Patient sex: M
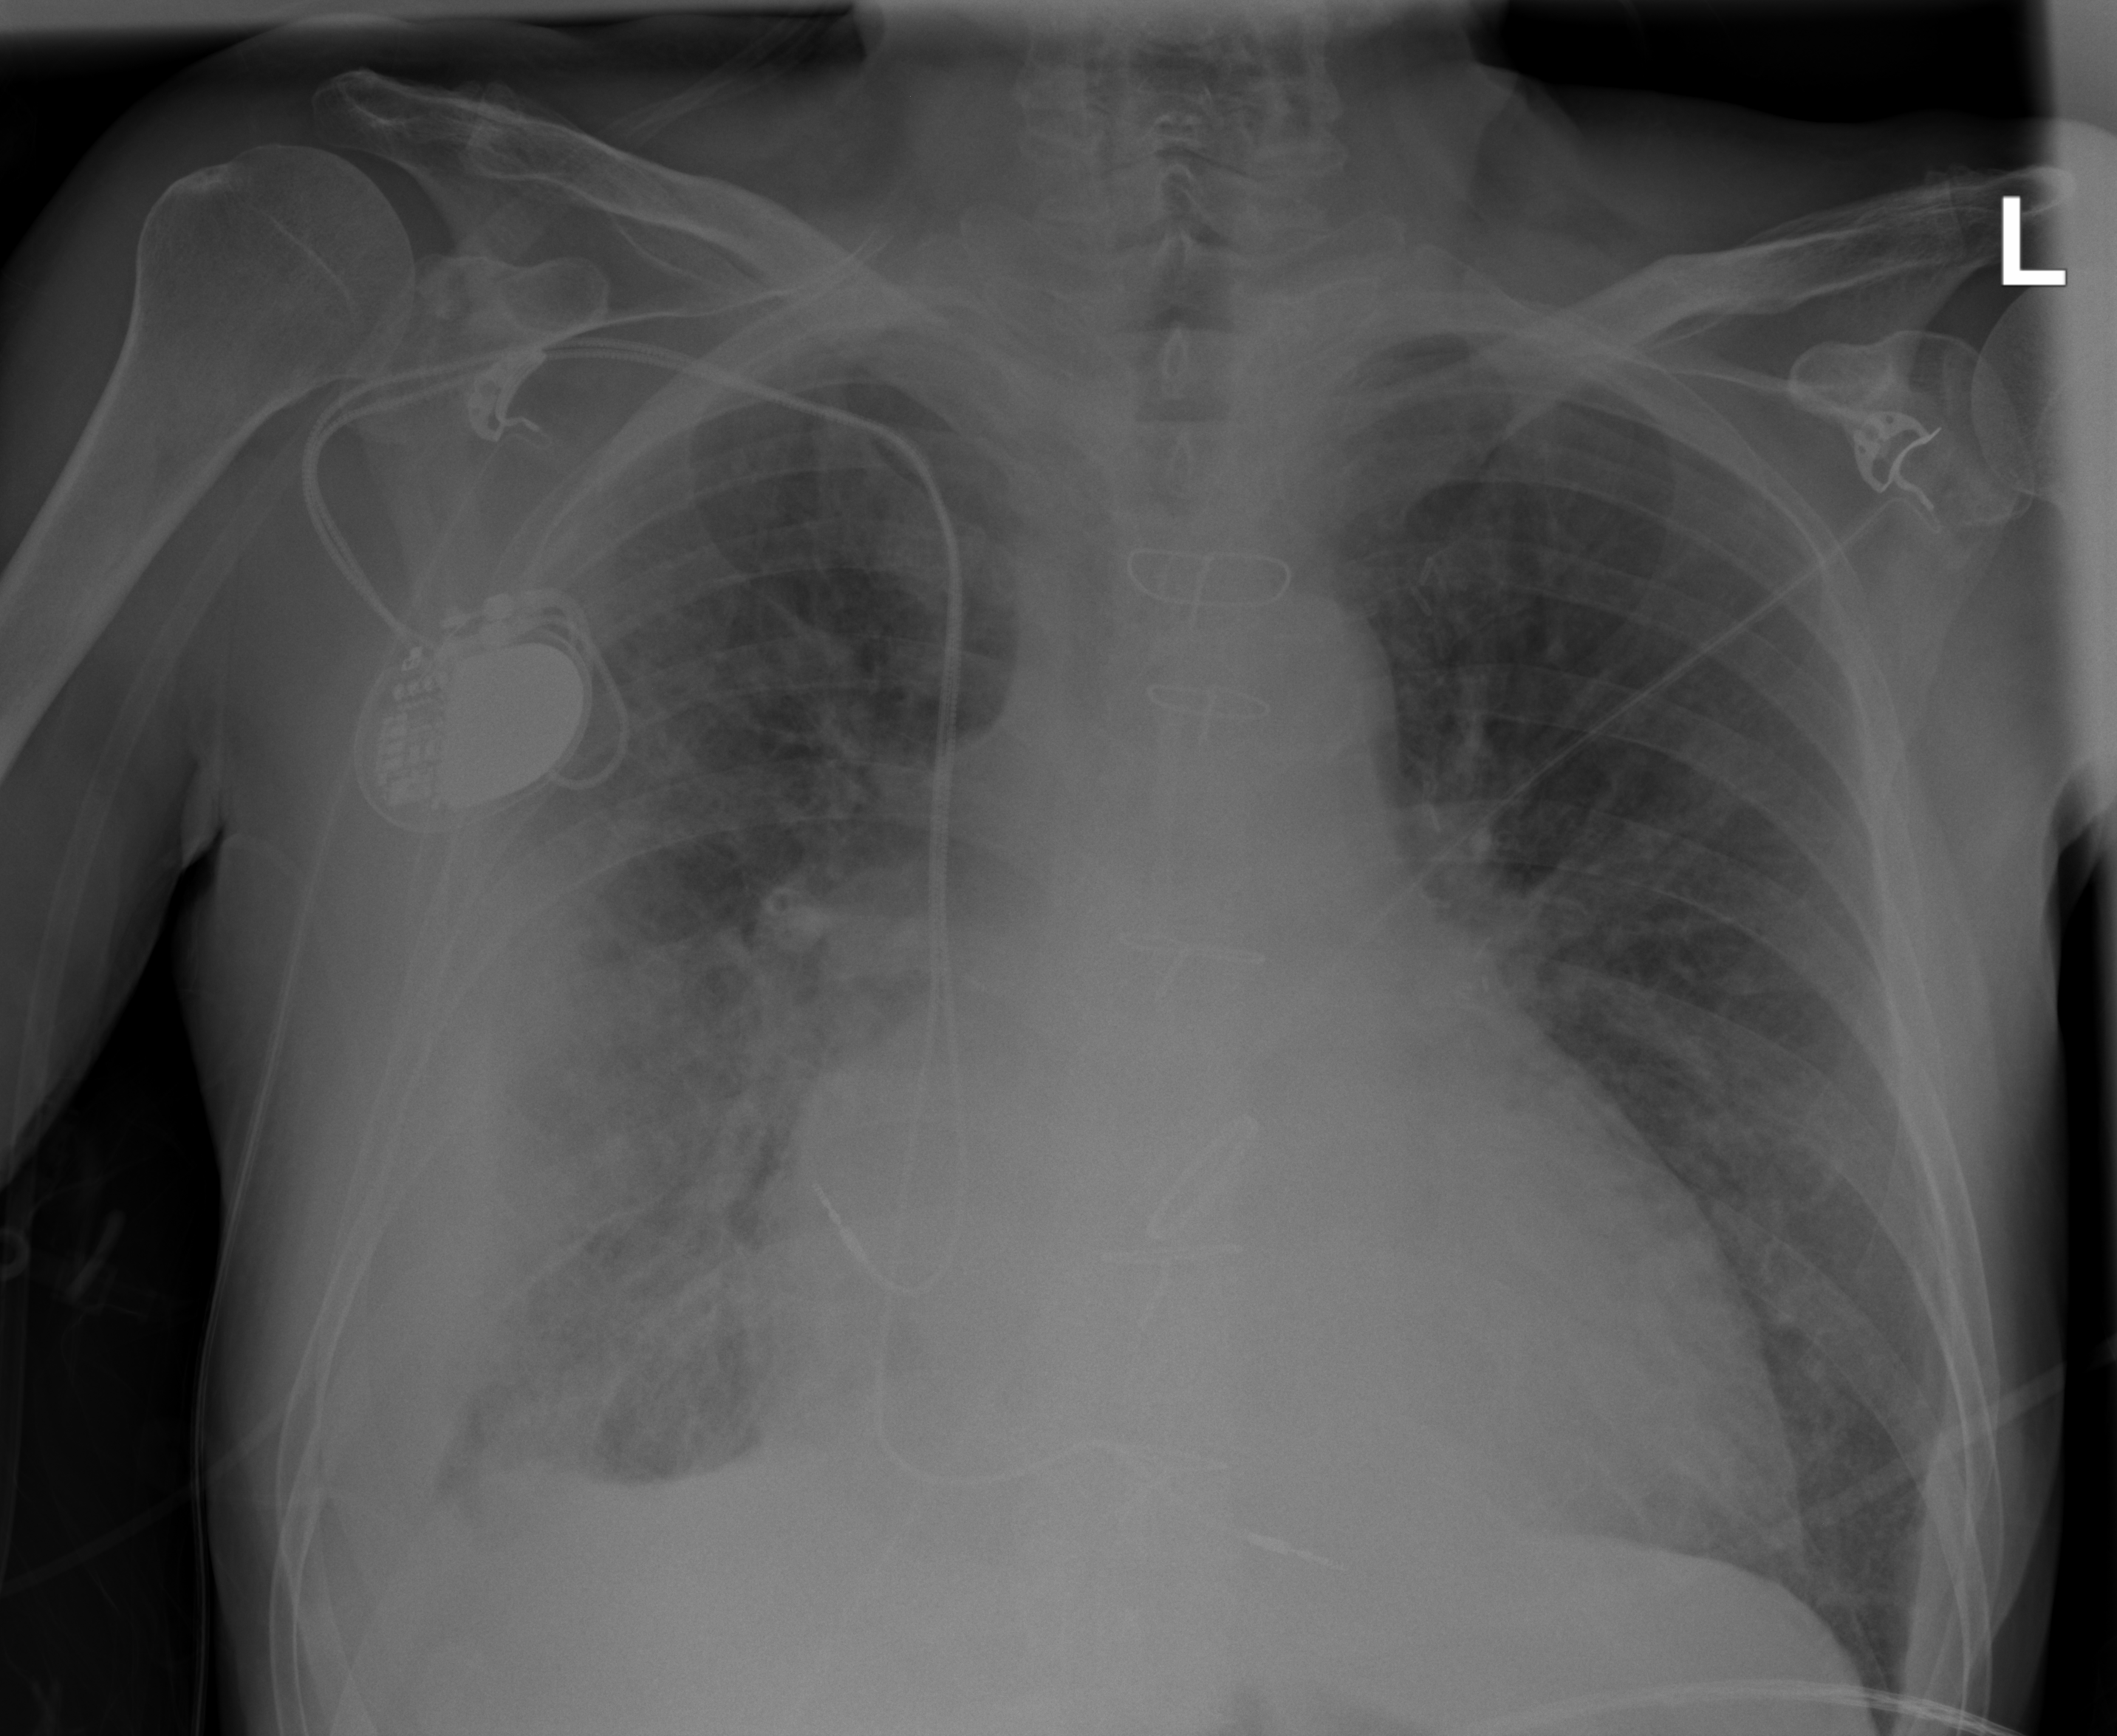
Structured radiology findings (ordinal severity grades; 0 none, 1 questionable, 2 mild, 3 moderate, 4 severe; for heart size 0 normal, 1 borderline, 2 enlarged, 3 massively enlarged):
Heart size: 3
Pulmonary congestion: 2
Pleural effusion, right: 2
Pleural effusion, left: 0
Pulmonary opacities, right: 3
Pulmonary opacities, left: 2
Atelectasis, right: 3
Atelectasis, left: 0